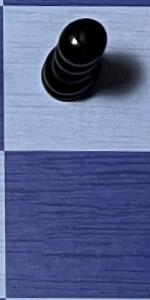
Label: Empty